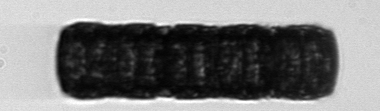
Label: Paralia_sulcata